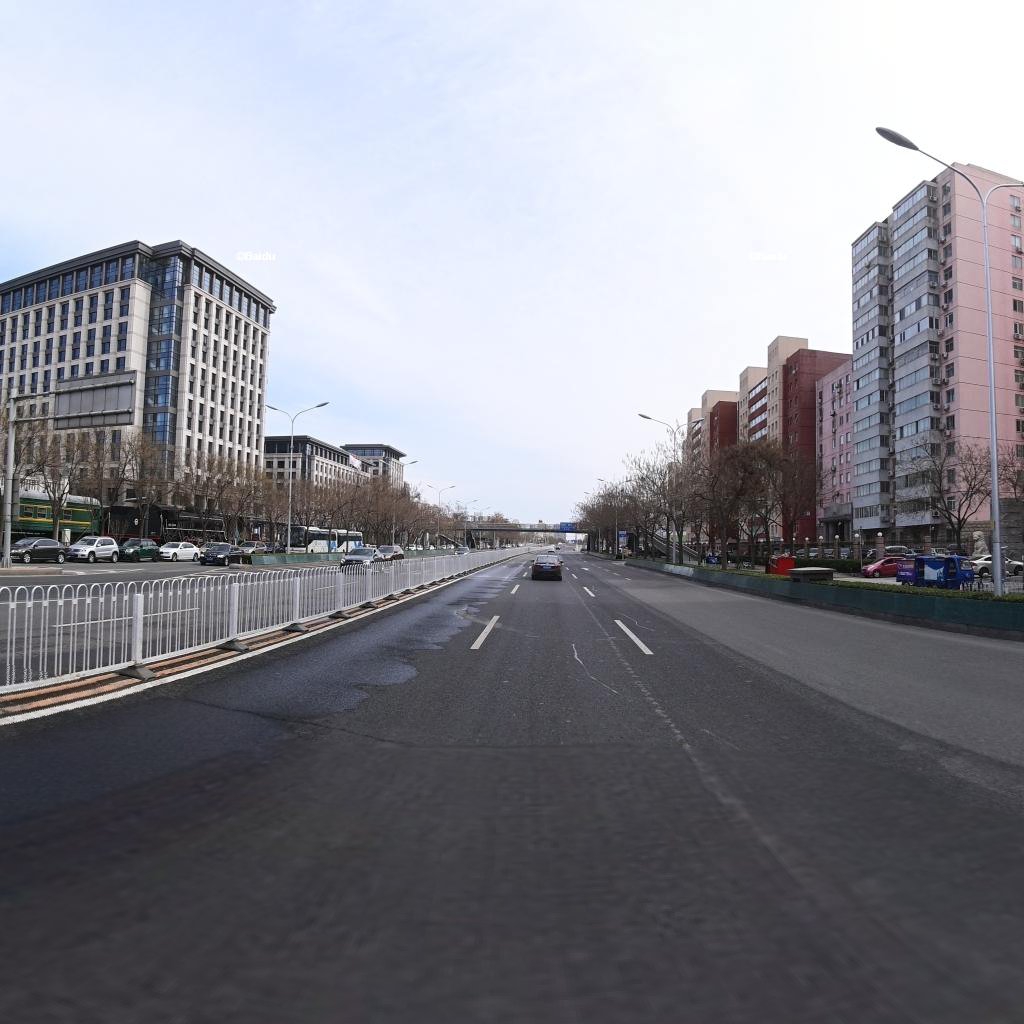
Region: Haidian
Road damage annotations: longitudinal patch, longitudinal patch, transverse crack